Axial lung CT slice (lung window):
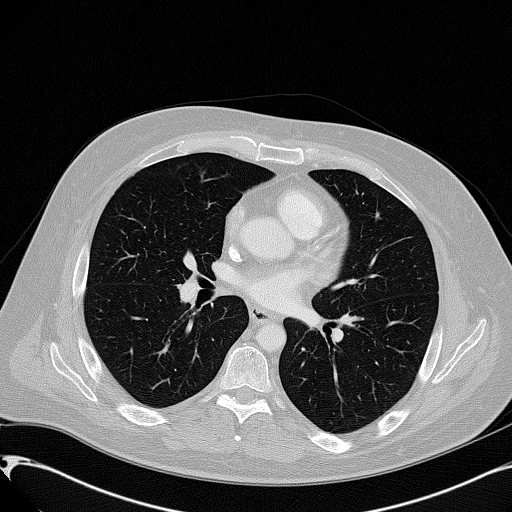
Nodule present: no